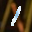
Label: 1